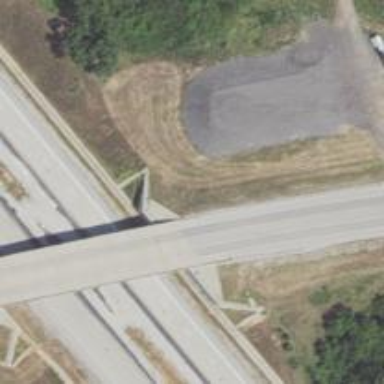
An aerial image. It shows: Secondary road crossing bridge with beam structure. The surface of the bridge is asphalt.